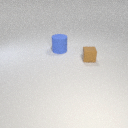
large blue rubber cylinder behind small brown rubber cube